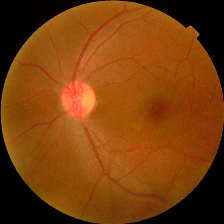
Diabetic retinopathy grade: No DR